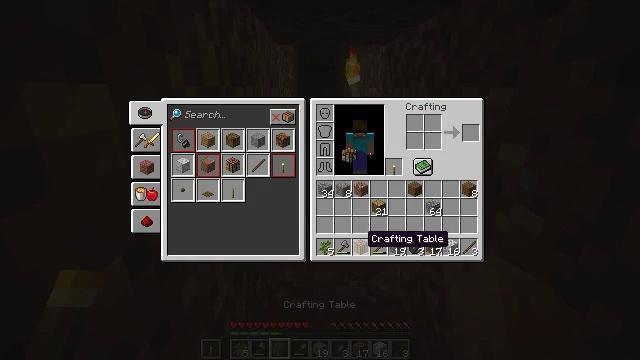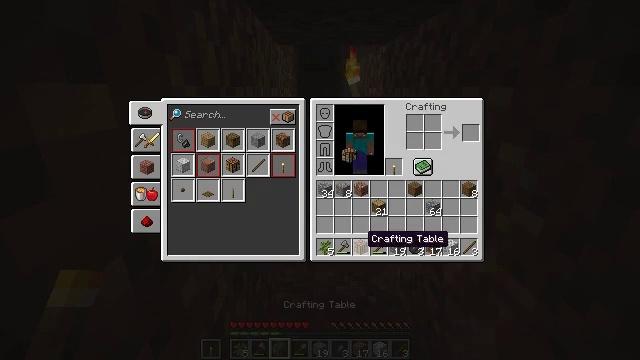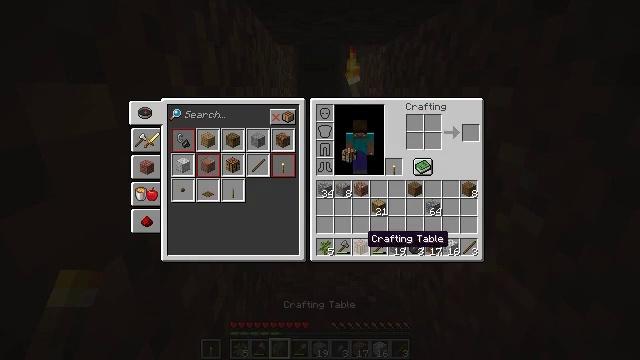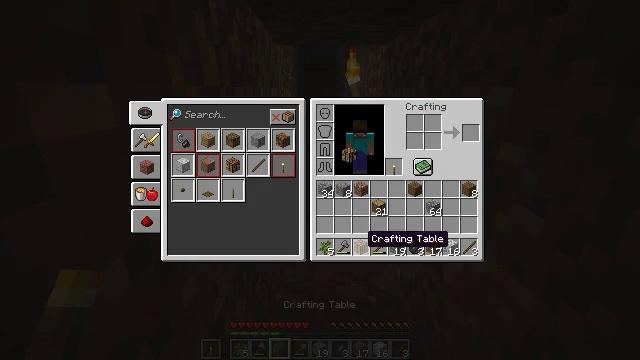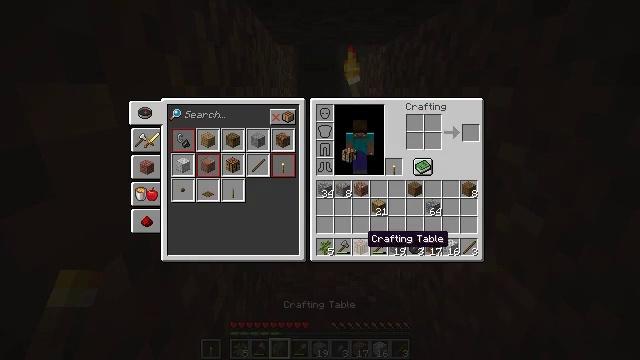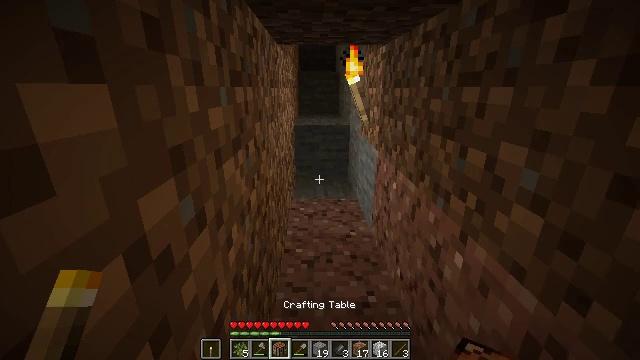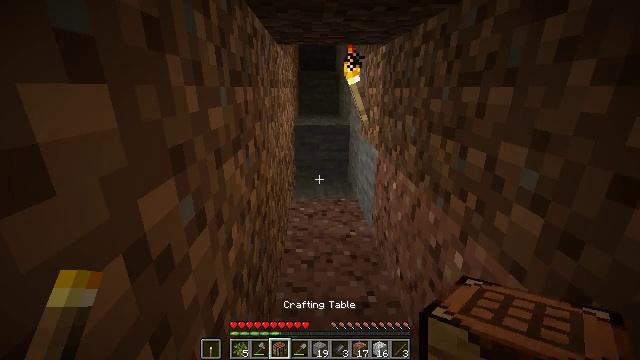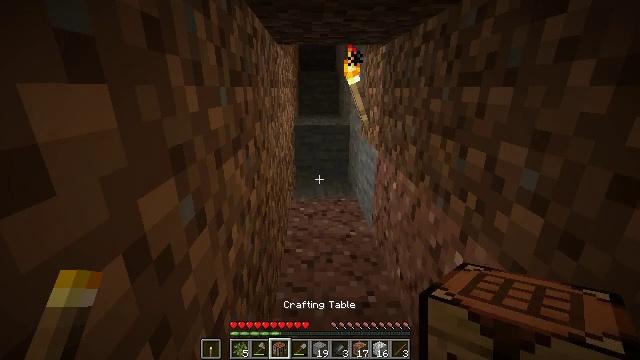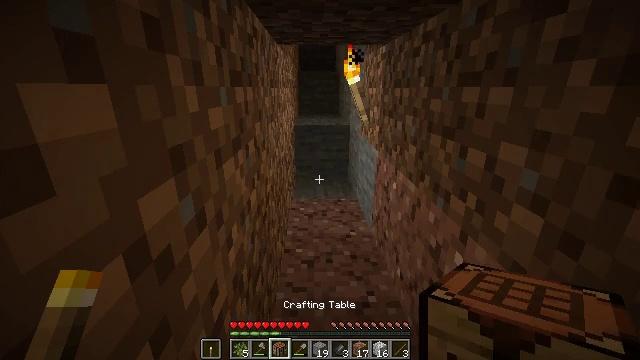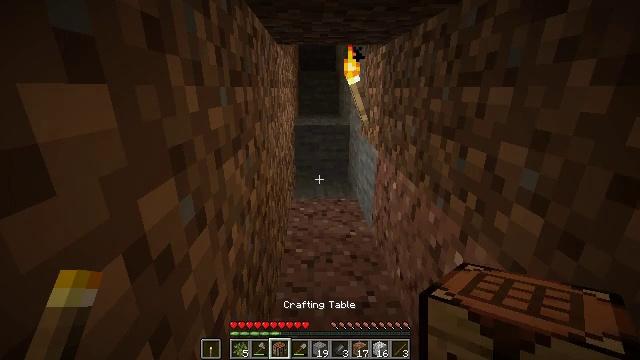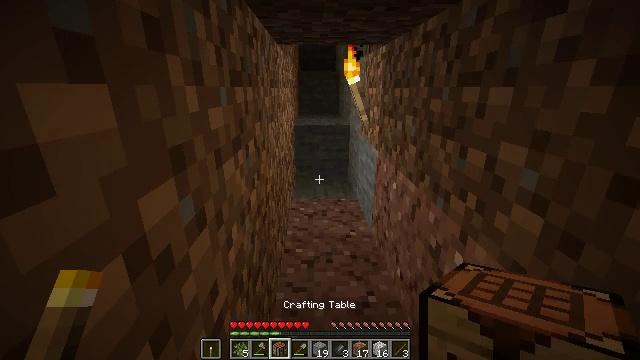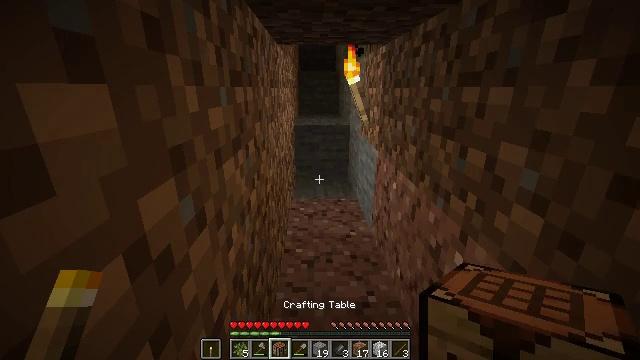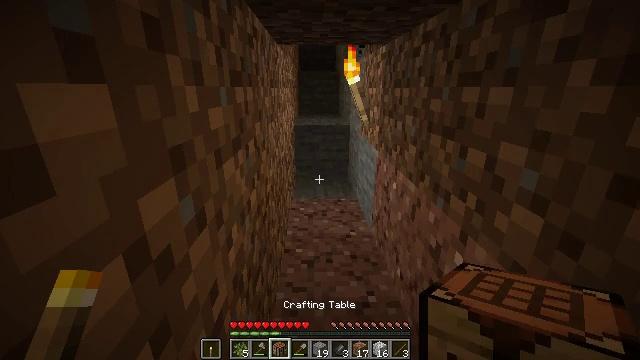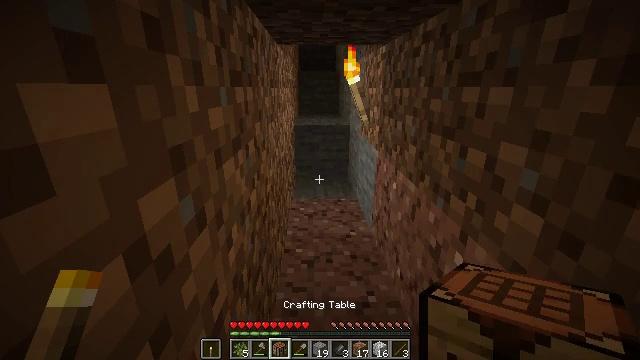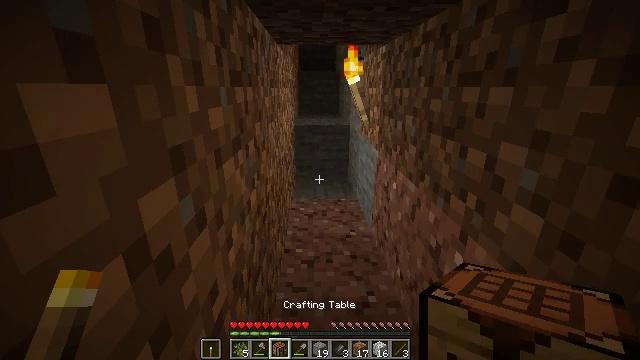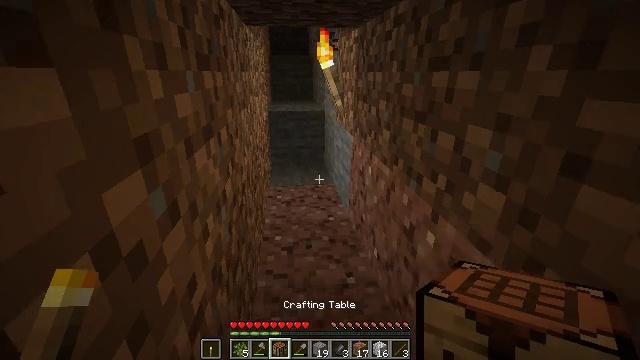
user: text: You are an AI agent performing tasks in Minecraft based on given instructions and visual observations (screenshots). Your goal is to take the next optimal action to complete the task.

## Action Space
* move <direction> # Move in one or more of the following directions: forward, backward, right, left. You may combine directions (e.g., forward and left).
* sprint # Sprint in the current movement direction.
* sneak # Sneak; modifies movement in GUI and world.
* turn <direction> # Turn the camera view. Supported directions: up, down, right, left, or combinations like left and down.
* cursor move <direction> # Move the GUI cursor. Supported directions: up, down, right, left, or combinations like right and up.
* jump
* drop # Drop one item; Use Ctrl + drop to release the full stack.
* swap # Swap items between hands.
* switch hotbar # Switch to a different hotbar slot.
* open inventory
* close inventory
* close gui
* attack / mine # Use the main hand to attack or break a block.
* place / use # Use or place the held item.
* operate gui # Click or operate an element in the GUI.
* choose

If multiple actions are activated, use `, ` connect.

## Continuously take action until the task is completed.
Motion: motion action
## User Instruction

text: Combine four planks to craft a crafting table.
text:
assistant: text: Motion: no_op
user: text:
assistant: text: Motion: no_op
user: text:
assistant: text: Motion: no_op
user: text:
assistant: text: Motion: no_op
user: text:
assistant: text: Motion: open inventory
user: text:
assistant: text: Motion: open inventory
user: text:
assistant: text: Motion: open inventory
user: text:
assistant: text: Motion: open inventory
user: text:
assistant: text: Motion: no_op
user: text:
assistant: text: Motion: no_op
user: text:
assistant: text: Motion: no_op
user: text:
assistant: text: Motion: no_op
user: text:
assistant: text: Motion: no_op
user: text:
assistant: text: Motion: no_op
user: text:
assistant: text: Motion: turn right and down
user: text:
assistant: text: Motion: turn right and down
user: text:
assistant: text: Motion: turn right and down
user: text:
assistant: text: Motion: turn right
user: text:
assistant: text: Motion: turn right
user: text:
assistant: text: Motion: no_op
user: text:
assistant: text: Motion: turn right
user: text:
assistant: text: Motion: turn right
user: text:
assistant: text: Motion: turn right
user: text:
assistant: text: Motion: turn right
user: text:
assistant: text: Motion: turn right
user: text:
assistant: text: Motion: no_op
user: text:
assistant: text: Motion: no_op
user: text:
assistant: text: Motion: no_op
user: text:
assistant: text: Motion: turn left
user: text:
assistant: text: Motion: turn left